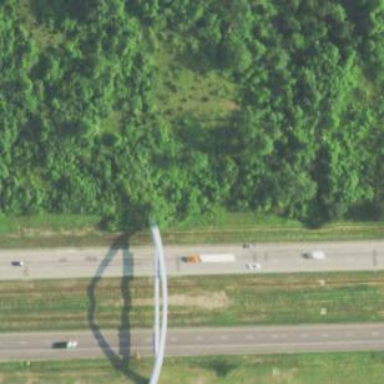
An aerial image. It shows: Arched bridge.